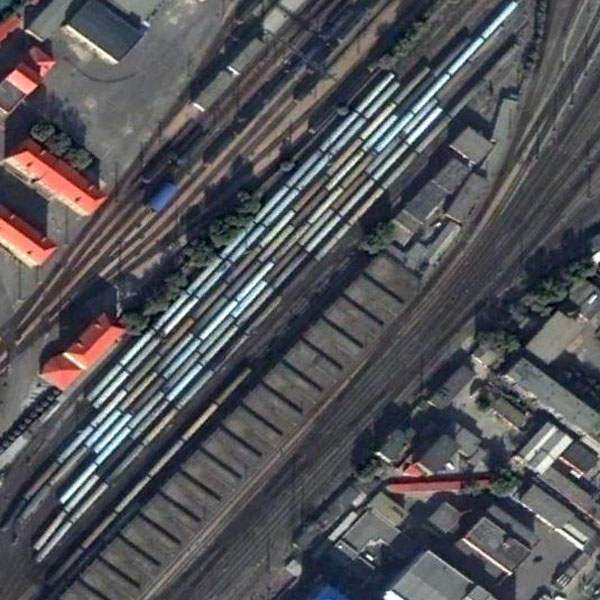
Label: railwayStation